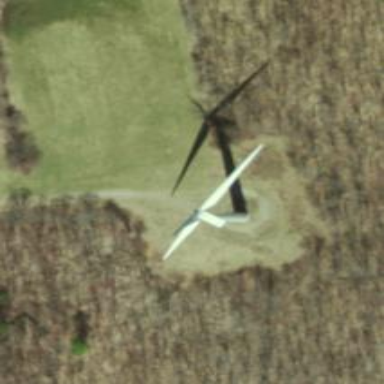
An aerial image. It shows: Wind generator in the form of horizontal axis wind turbine.